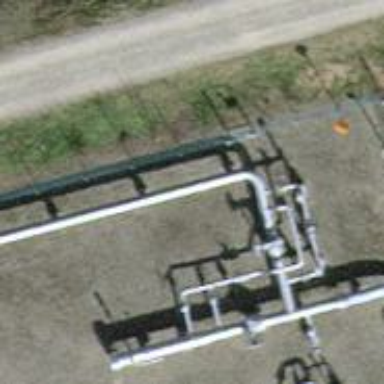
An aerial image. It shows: Pipeline structure.